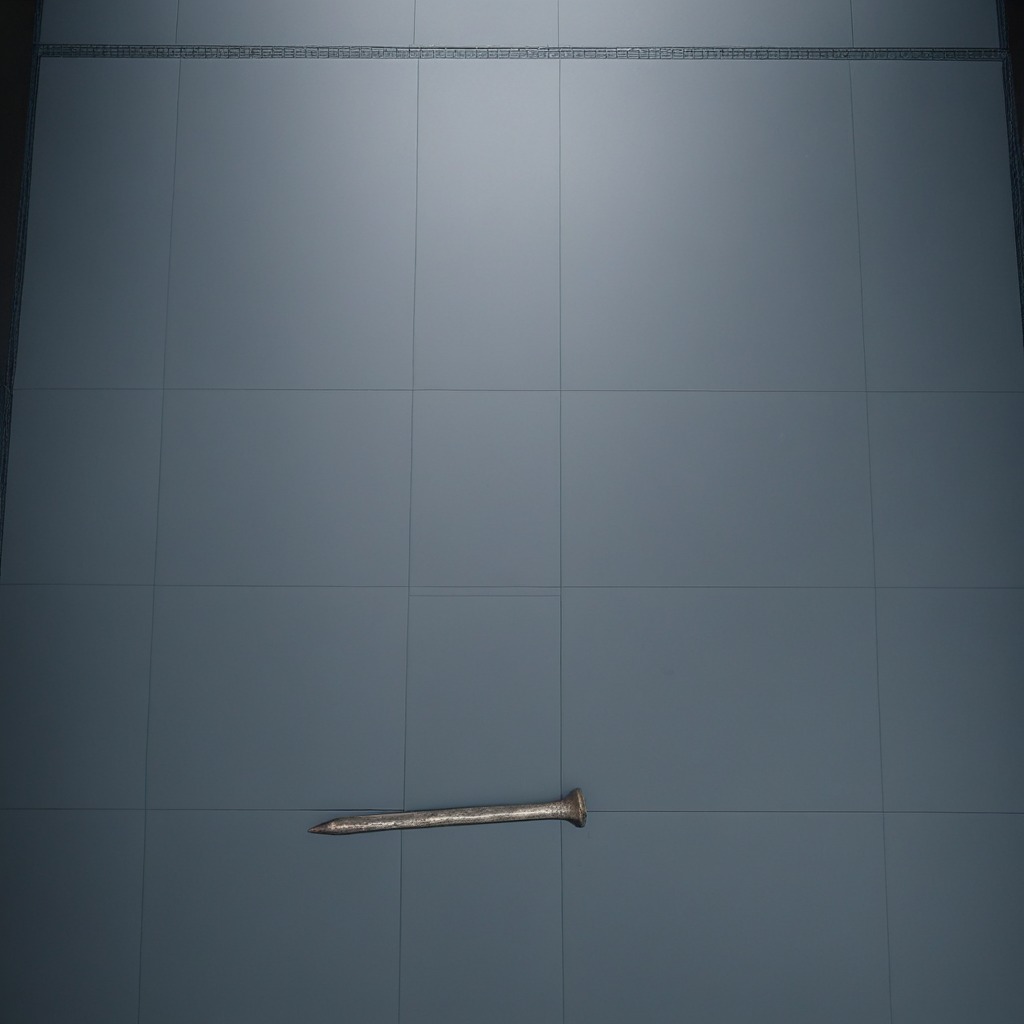
An iron nail is lying on a toolbox surface in an airplane hangar workshop.